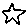
Label: star